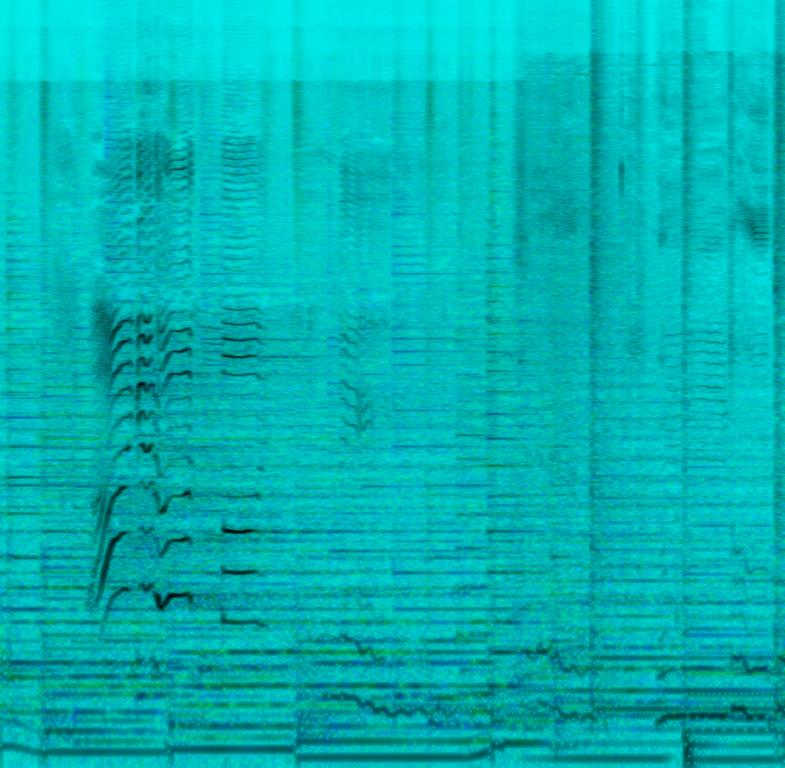
A female voice is singing a ballad with some reverb on her voice while an acoustic guitar is finger-picking chords on the left side of the speakers. A string section is playing harmonies along with the singer. A e,bass is played along with shakers and ride hits from a drummer. A piano is playing along with the melody. The elements are spread across the sides of the speakers.